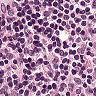
Metastatic tissue present: no